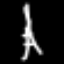
Label: The Eiffel Tower